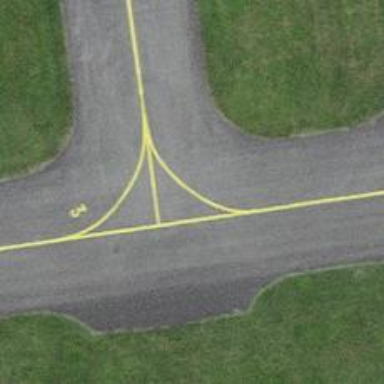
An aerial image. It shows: View of taxiway at the airport.